Question: I have a c-project from which I make an .exe using Mingw gcc compiler. I need to make a dll for labview. I've read various locations how to this but none seem to completley inform me how this is done.
I added the compiler setting -shared

And then I was able to successfully load the dll and use the functions in an other C-project and also in labview.
However all functions are visible in labview and i haven't added the
> __declspec(dllexport)
which I'm told to do for example on the Mingw website.
Have I done this correctly, or is there something that could go wrong here?
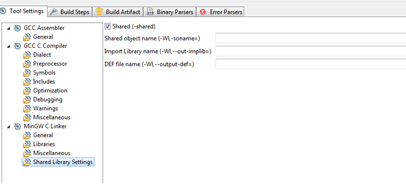
Answer: In gcc, all symbols (functions) are exported by default. This is not the case for Visual Studio, which most of the guides are based on.
Control of exported symbols can however be enforced by disabling the default export. This can be done by passing.
'''
-fvisibility=hidden
'''
To every call to the compiler. And subsequently marking exported functions with.
'''
__attribute__ ((dllexport))
'''
Just as you would use declspec.
There are benefits to doing this, which is better explained in the following page. <URL>
Edit : I see that using mingw changes this a little.
> If you pass the -no-undefined and --enable-runtime-pseudo-reloc options to the linker, you don't have to add dllimport or dllexport attributes to the source code that the DLL is made with ; all functions are imported/exported automatically by default, just like in unices.
From: <URL>
Are you passing any of these flags to the linker?